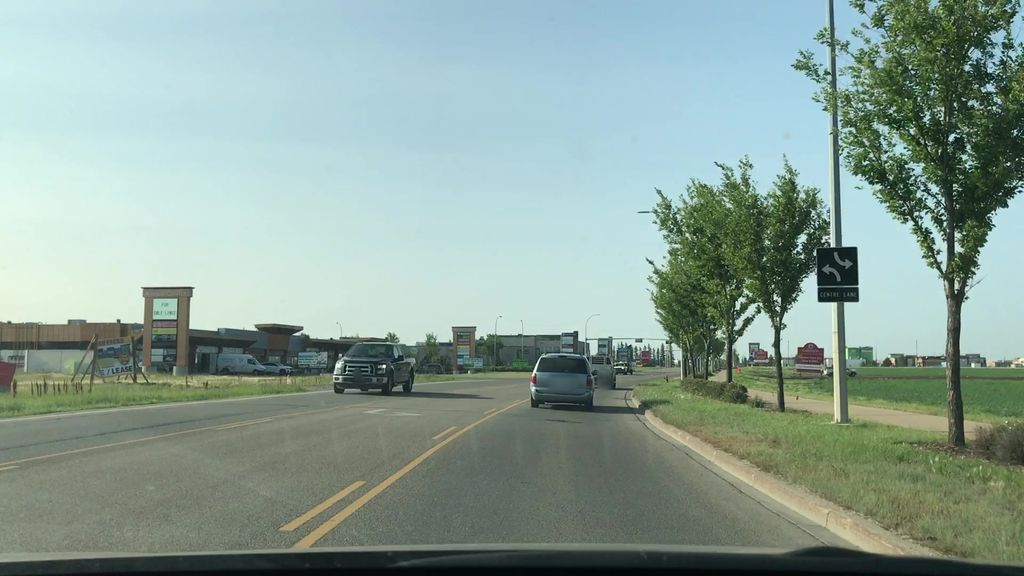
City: edmonton